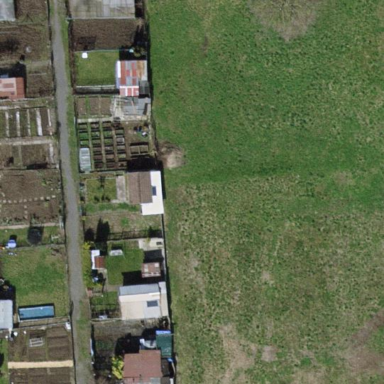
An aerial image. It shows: Allotments area.